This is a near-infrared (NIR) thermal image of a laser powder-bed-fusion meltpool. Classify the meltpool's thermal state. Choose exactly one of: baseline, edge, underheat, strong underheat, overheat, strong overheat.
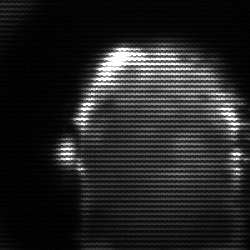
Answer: strong underheat